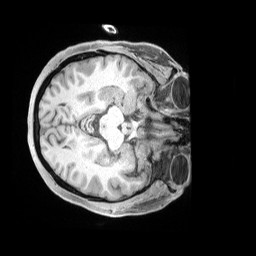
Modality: T1w
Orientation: axial
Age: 37
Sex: female
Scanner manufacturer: siemens
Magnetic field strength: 3 T
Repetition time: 2 s
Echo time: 0.00211 s